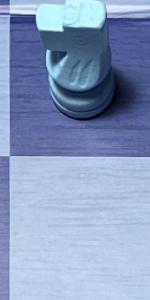
Label: Empty